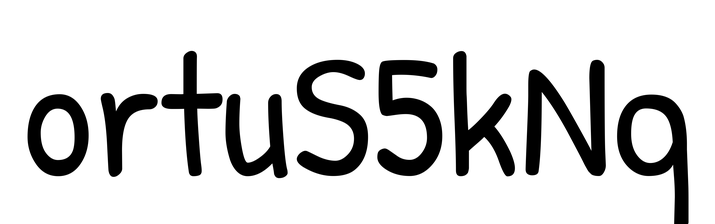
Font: PatrickHand-Regular